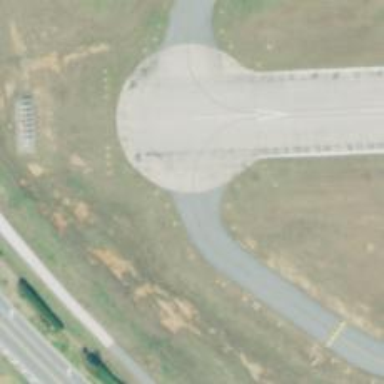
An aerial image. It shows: View of taxiway at the airport.